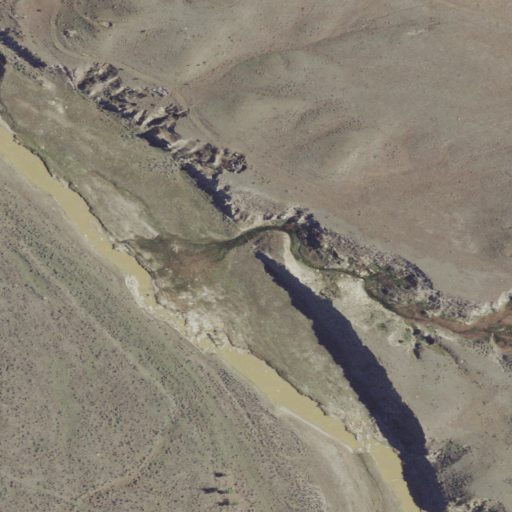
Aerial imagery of valley in Montana named Fortyfour Coulee containing grassland, shrub, and barren land